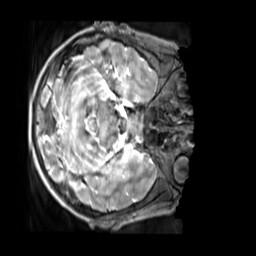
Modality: T2w
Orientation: axial
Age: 11
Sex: male
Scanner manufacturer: siemens
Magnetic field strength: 3 T
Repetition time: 3.2 s
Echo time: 0.408 s